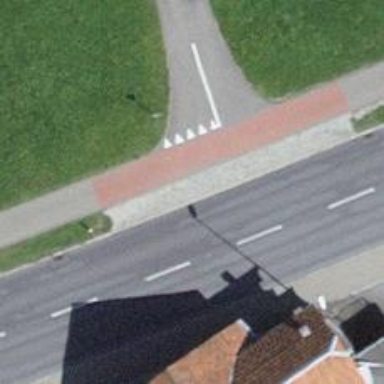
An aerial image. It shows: Uncontrolled crossing with surface markings.